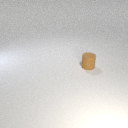
small brown rubber cylinder